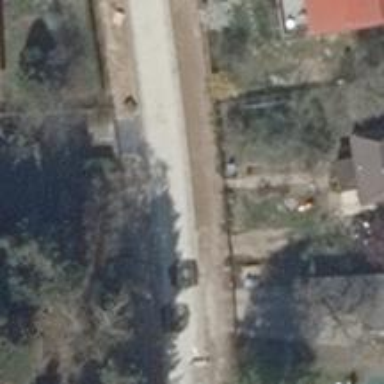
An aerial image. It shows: Driveway.